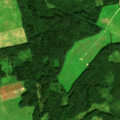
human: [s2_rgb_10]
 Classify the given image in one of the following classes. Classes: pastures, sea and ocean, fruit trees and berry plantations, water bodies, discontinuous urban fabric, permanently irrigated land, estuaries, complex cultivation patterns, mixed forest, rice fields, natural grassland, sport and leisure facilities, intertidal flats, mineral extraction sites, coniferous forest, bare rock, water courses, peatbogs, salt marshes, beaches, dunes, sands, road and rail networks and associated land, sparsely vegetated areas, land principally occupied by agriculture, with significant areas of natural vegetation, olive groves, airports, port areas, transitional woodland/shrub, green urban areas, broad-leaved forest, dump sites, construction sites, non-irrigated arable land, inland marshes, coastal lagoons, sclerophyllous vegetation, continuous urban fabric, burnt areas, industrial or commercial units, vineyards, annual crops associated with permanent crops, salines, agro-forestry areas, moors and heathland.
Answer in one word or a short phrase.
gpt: non-irrigated arable land, pastures, coniferous forest, mixed forest, transitional woodland/shrub